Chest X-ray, AP view. Patient: 15 years old, sex M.
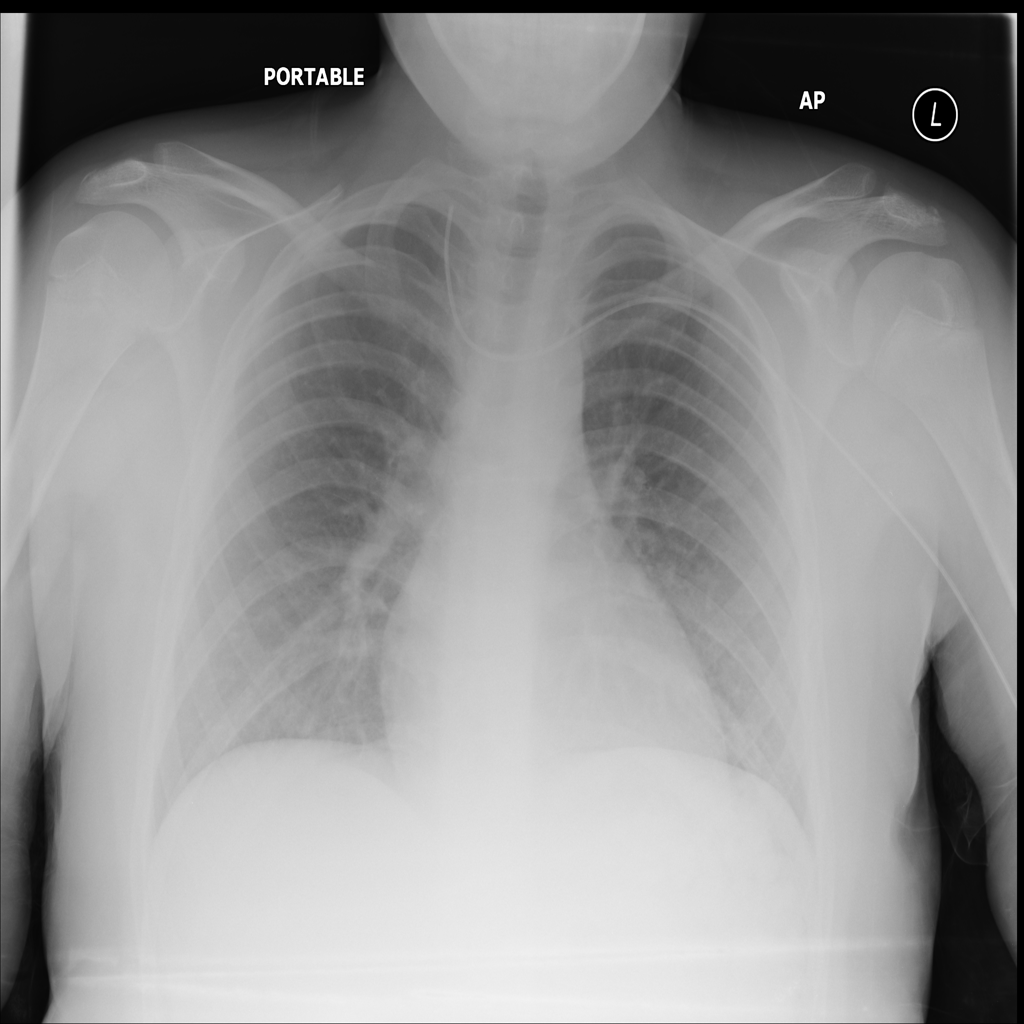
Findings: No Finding